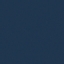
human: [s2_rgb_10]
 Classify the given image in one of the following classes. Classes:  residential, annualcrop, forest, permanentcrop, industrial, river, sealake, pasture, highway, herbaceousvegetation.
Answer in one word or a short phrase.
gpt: SeaLake